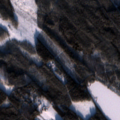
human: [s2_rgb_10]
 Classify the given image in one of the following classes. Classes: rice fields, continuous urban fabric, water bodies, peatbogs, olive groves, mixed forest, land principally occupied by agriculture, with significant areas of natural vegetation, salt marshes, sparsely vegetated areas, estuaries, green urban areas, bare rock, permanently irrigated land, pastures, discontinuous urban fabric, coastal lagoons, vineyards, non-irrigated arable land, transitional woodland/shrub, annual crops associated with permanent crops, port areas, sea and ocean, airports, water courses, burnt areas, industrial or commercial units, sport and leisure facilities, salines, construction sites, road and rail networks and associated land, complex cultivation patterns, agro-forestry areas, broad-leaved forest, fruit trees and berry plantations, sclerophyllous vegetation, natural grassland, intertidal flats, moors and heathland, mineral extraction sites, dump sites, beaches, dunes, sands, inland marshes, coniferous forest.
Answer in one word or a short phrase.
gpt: coniferous forest, mixed forest, transitional woodland/shrub, water bodies